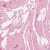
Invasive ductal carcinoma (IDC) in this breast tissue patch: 0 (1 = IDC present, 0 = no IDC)